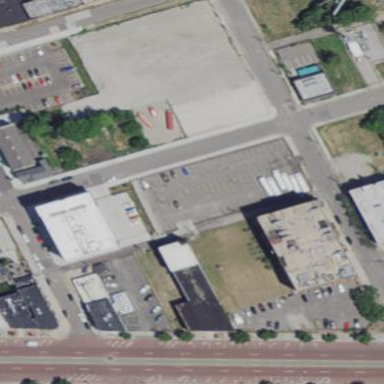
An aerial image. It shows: Parking area with surface.